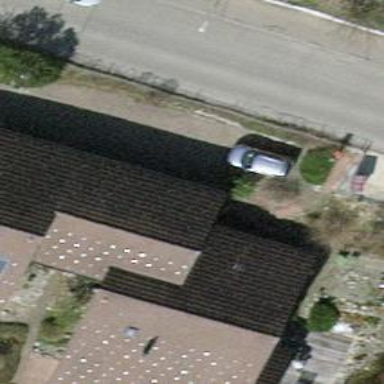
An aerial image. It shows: Terrace building.